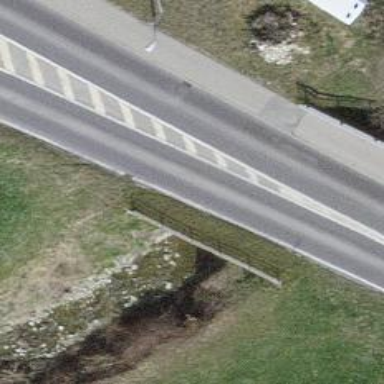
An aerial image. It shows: Secondary road with asphalt surface.